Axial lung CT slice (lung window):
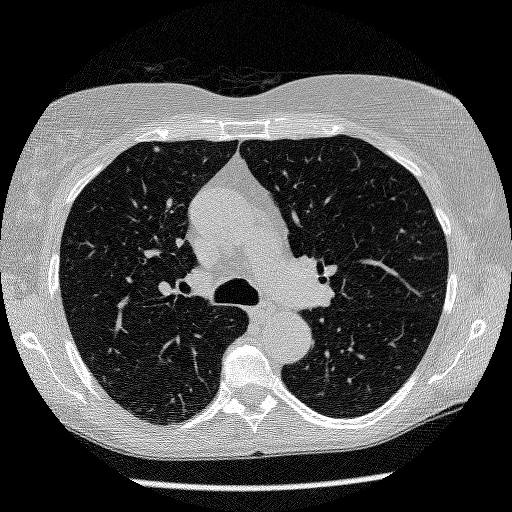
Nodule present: yes
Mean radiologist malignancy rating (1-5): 3.5